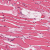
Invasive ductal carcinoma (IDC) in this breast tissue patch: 0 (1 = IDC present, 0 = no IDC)